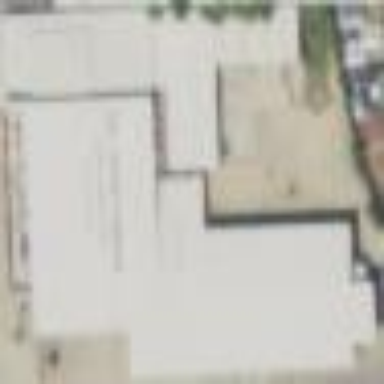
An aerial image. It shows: Commercial building.